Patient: sex F, age 65
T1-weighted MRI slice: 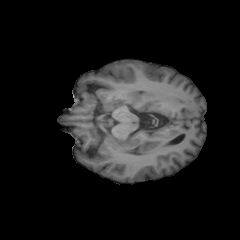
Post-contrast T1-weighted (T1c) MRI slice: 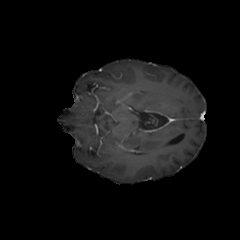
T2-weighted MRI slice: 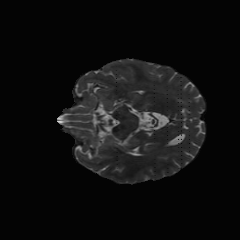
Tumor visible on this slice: no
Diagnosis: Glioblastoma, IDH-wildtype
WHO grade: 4